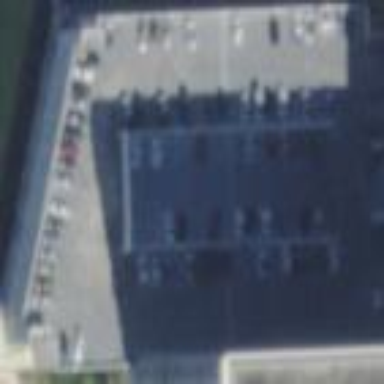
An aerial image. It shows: Multi-storey parking building.